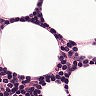
Metastatic tissue present: no